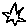
Label: star